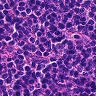
Metastatic tissue present: no